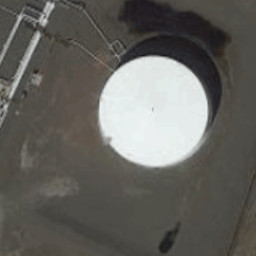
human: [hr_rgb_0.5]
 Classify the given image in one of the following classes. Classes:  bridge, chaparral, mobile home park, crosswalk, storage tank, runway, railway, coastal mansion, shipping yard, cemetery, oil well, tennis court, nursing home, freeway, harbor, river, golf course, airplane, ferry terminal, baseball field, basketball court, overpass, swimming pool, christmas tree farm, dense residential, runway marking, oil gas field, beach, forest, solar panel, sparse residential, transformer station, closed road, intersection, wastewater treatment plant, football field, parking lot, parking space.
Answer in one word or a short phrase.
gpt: storage tank